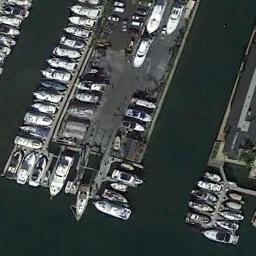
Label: harbor